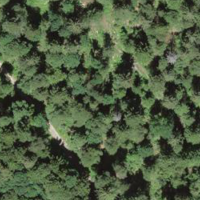
EUNIS habitat code: 44
Species observed at this site:
Sedum acre